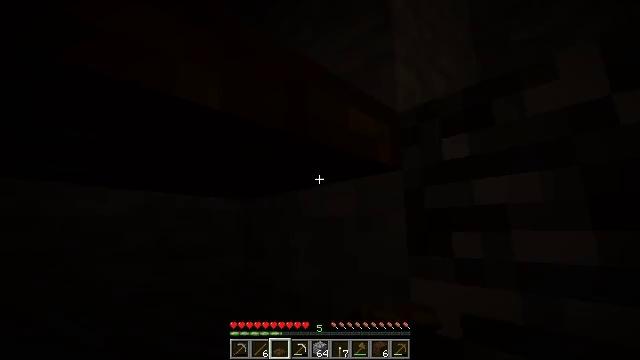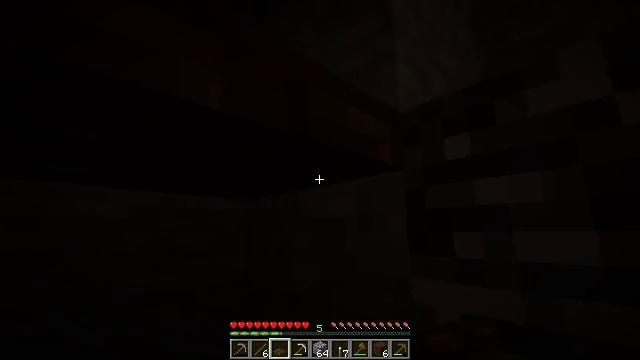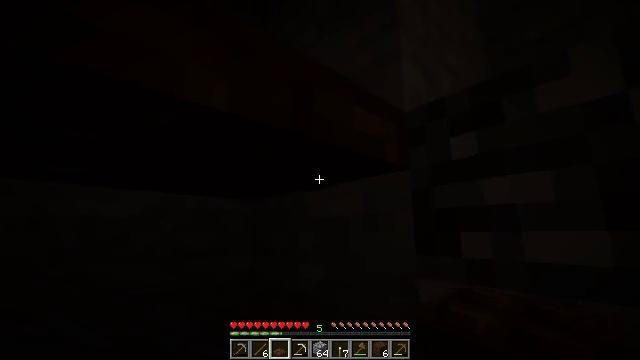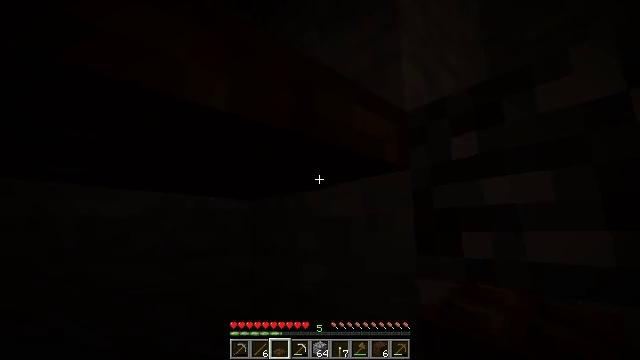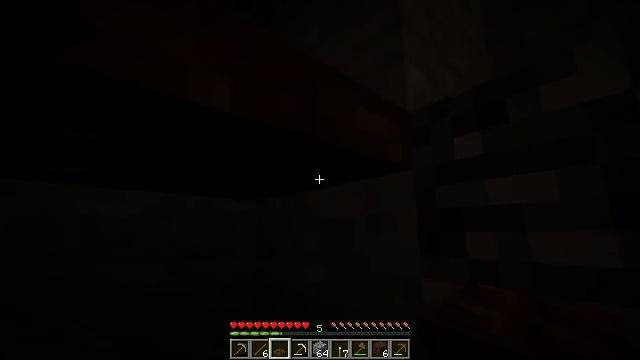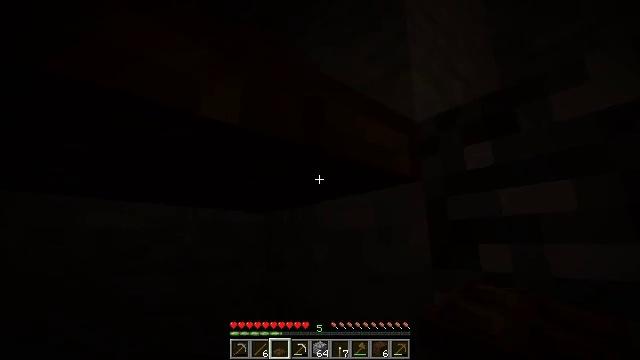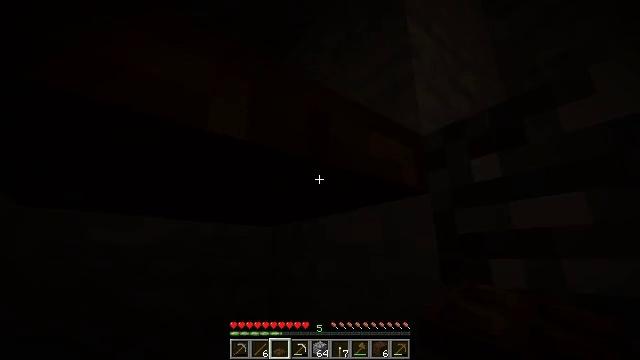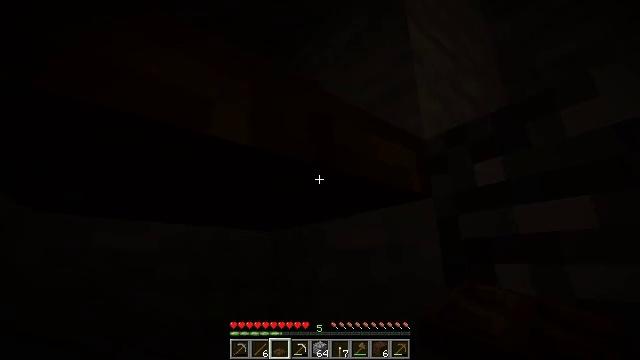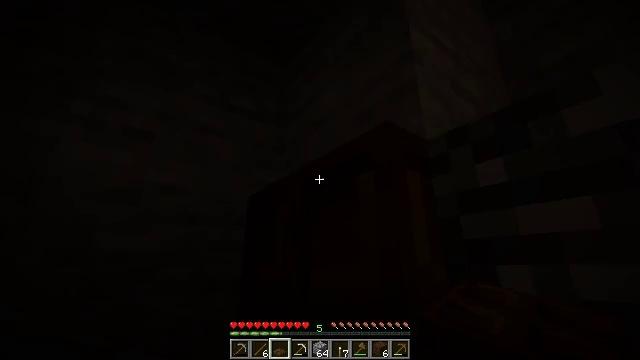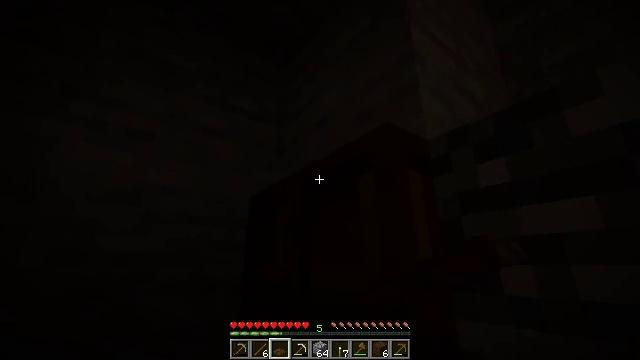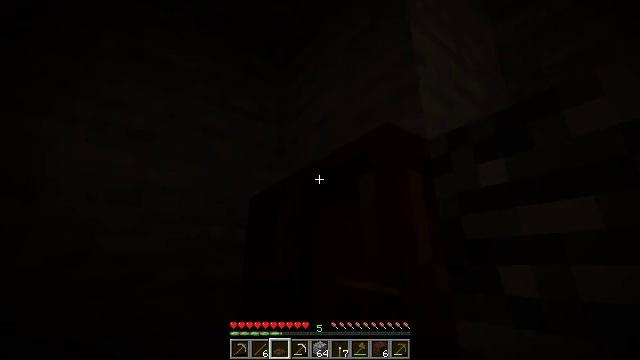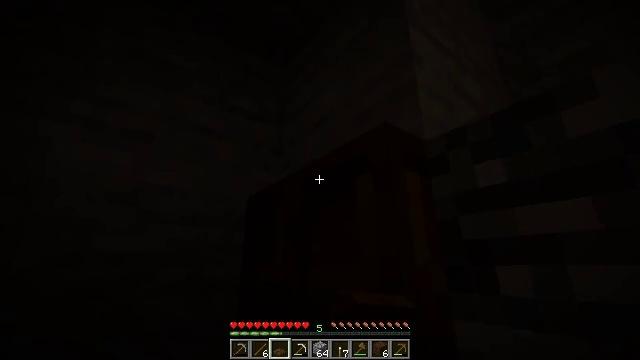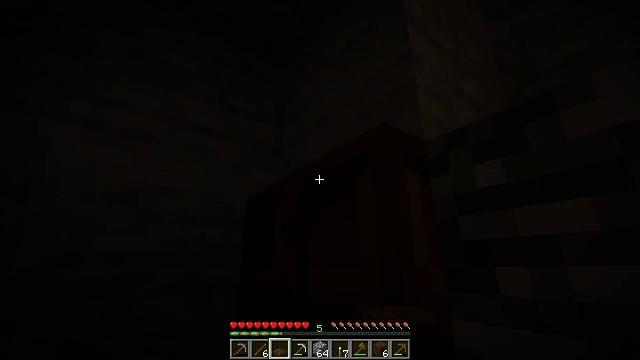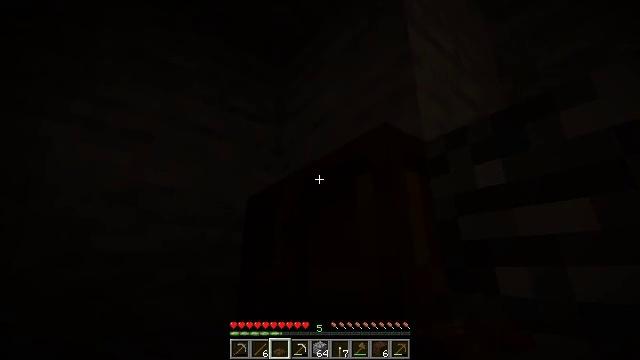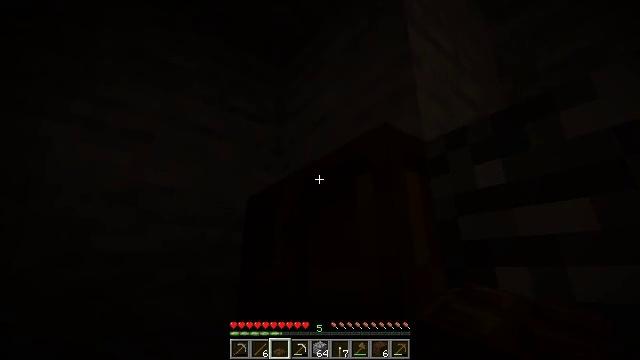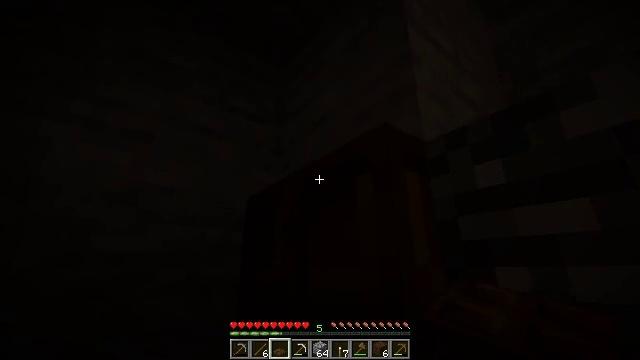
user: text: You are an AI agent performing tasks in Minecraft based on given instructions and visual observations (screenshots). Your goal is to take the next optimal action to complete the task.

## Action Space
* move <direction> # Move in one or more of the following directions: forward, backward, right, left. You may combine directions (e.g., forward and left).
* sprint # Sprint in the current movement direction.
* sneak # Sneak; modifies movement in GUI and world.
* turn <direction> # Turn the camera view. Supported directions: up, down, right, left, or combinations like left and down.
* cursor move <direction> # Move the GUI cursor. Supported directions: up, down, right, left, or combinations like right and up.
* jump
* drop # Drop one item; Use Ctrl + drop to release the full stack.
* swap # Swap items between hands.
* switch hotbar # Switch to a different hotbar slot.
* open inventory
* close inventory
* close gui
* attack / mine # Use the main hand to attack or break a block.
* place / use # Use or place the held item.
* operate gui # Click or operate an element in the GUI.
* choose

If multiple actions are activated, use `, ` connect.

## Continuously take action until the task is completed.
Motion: motion action
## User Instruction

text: Mine the dark oak trapdoor.
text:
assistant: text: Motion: no_op
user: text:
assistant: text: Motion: turn left
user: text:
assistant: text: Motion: no_op
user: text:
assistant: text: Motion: no_op
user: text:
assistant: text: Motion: turn left and up
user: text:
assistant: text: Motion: turn left and up
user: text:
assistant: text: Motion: turn up
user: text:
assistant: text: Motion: use / place
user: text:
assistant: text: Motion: use / place
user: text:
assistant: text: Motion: use / place
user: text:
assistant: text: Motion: use / place
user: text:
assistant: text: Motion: no_op
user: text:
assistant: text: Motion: no_op
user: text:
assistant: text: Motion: no_op
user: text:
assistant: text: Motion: no_op
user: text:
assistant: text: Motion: turn down
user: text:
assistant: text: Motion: no_op
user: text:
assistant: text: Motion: no_op
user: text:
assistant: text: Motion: use / place
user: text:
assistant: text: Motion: use / place
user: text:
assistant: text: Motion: use / place
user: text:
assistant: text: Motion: no_op
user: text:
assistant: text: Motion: no_op
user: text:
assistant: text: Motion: turn down
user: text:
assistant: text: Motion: turn right and down
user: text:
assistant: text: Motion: no_op
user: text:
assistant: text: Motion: turn up
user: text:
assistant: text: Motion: turn up
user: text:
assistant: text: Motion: attack / mine
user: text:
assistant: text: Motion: attack / mine